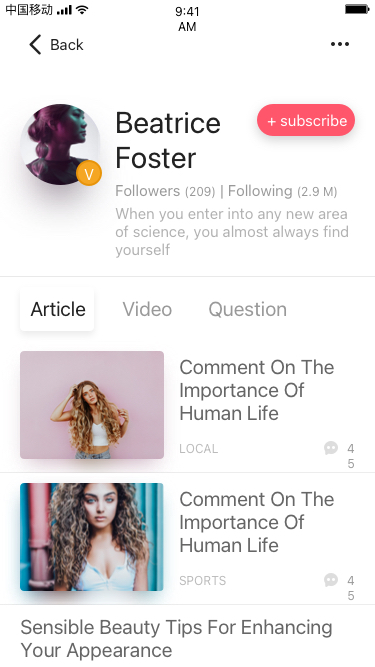
Text in this UI design:
Article
Video
Question
Comment On The Importance Of Human Life
LOCAL
45
Comment On The Importance Of Human Life
SPORTS
45
Sensible Beauty Tips For Enhancing Your Appearance
V
Beatrice
Foster
Followers (209) | Following (2.9 M)
When you enter into any new area of science, you almost always find yourself
+ subscribe
Back